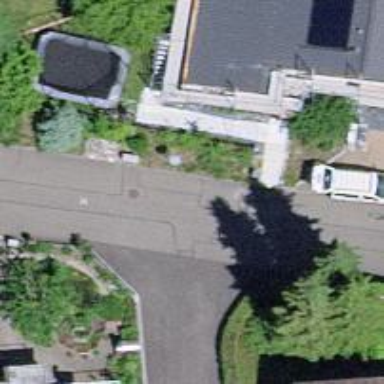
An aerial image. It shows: Residential road.